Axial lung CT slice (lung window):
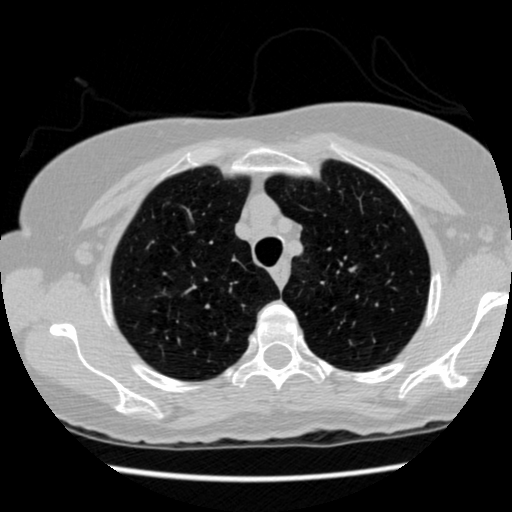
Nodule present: no